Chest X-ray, PA view. Patient: 36 years old, sex F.
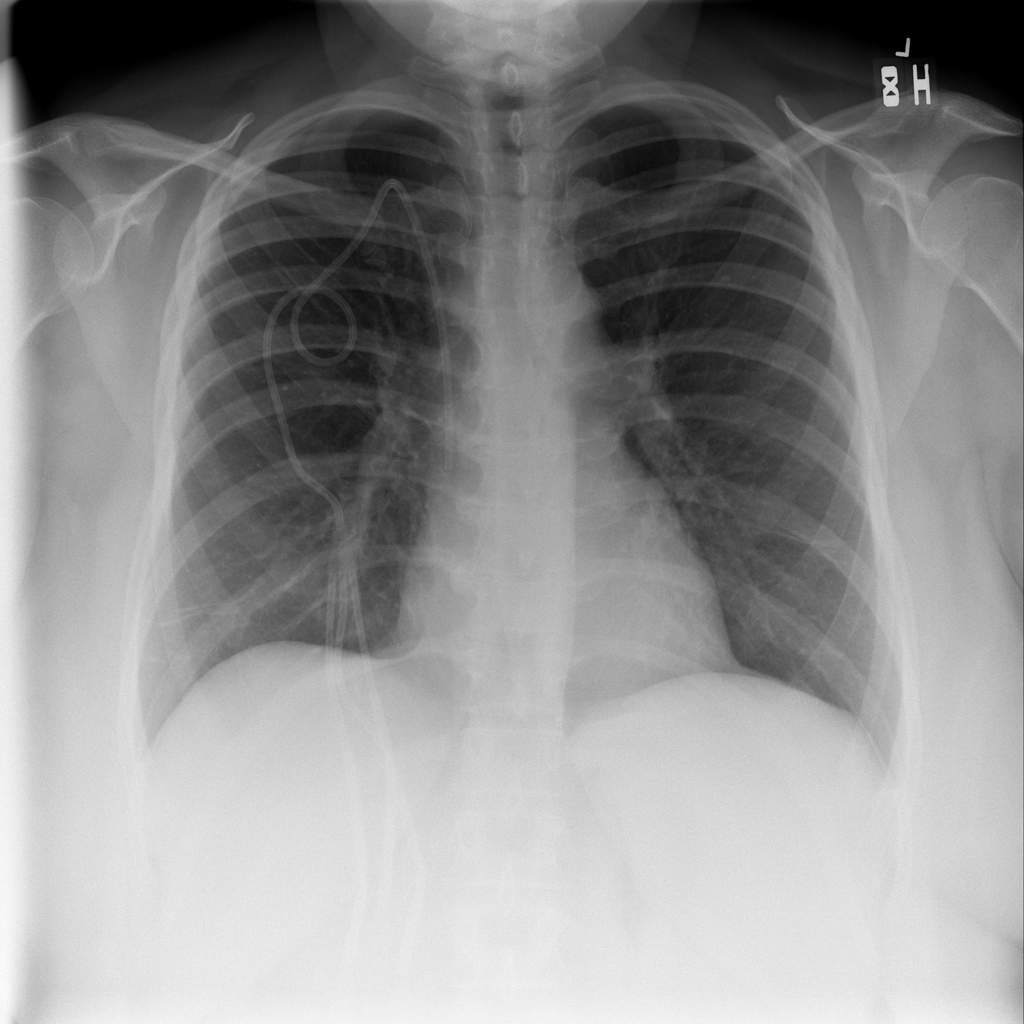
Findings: Atelectasis